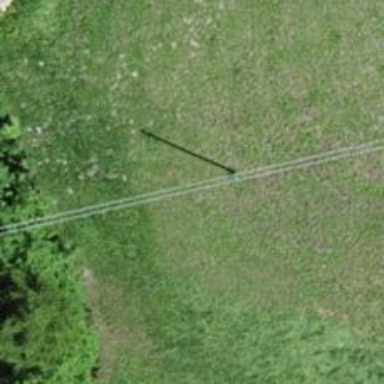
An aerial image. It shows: Minor power line.